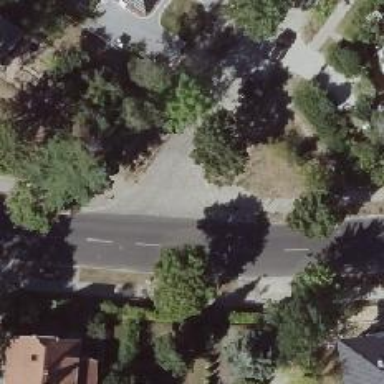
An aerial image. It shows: Residential road.